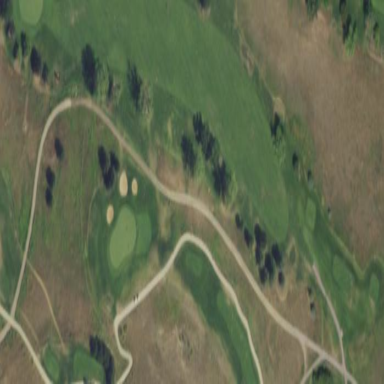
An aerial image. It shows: Rough area on grassy golf course.